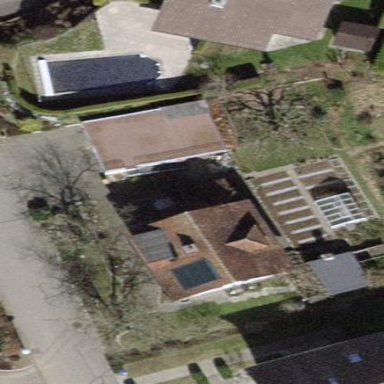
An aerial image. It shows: Detached building with gabled roof.